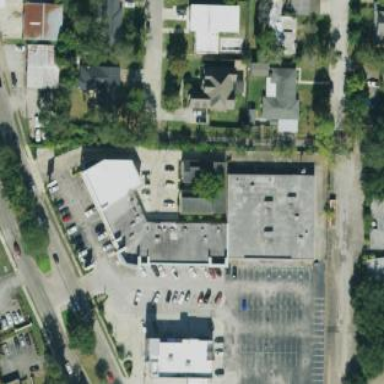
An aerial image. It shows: Building used as fitness center.